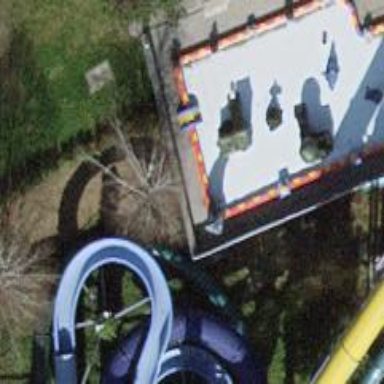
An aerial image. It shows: Water slide attraction.